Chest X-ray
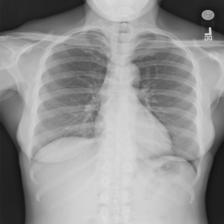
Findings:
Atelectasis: negative
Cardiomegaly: negative
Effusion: negative
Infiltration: negative
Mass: negative
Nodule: negative
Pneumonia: negative
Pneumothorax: negative
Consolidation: negative
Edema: negative
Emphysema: negative
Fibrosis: negative
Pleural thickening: negative
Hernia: negative